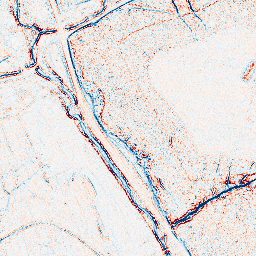
Category: edge_preserving
Decomposition family: bilateral
Decomposition parameters: d: 5
sigma_color: 150
sigma_space: 75
Upsampling method: bicubic_16x
Upsampling parameters: scale: 16
Upsampling scale: 16